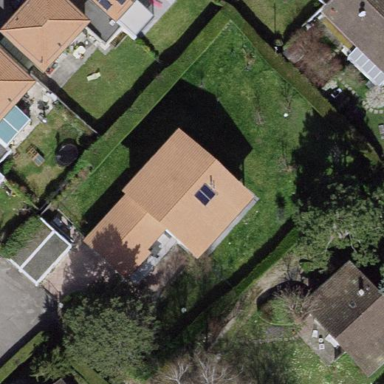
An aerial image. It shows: Garden surrounded by fence.